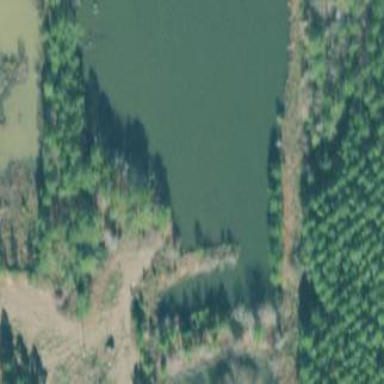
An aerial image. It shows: Peaceful pond surrounded by nature.